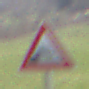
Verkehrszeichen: Ufer
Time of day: MorningAfternoon
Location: Outdoor (Nature)
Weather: PartlyCloudy
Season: NotSpecified
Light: Natural